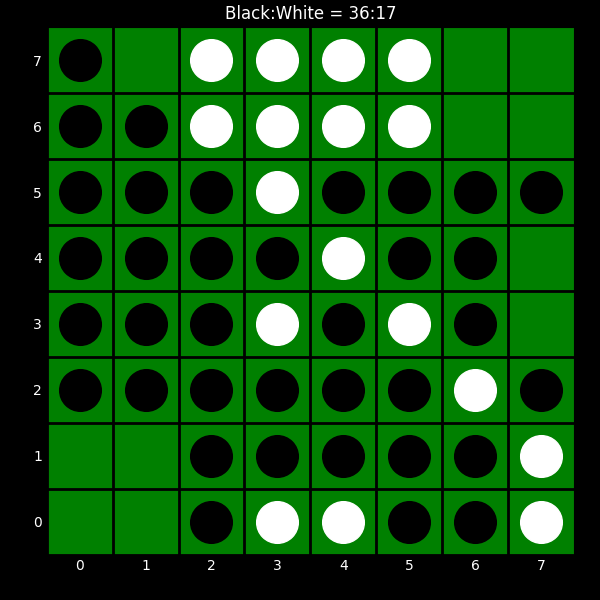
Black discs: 36
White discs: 17